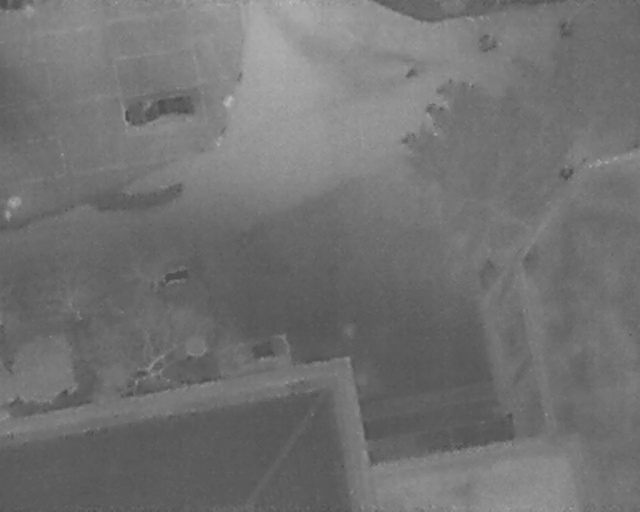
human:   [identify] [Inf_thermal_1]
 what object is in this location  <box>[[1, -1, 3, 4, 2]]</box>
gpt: <ref>1 small car at the top left</ref>